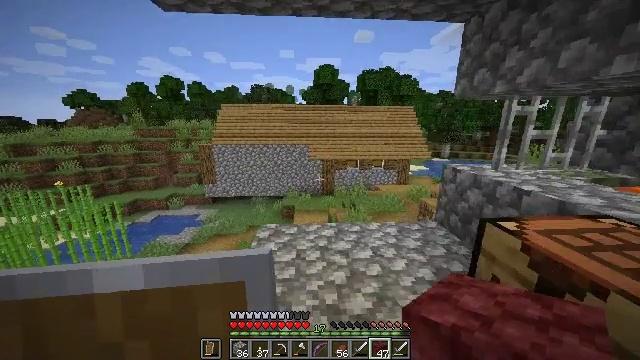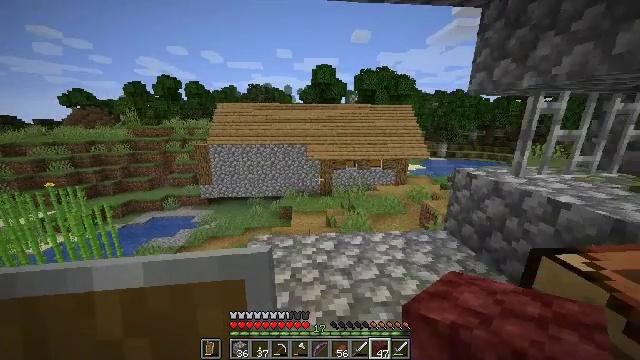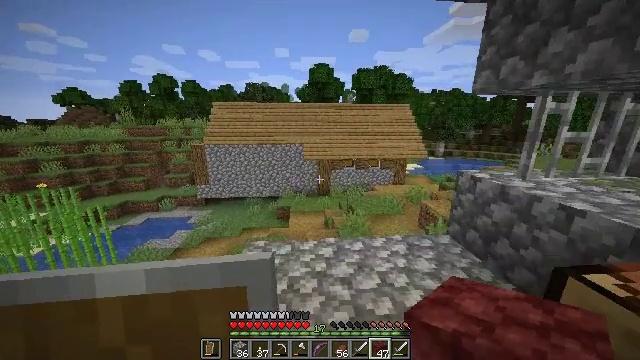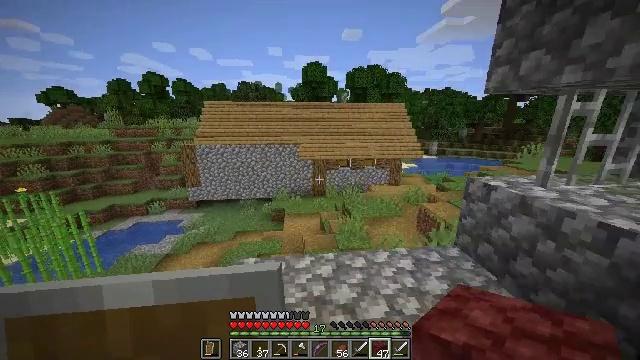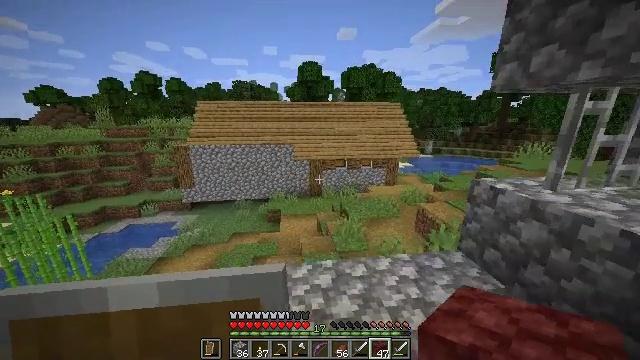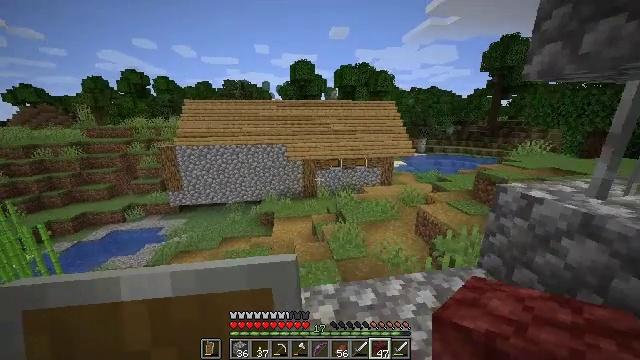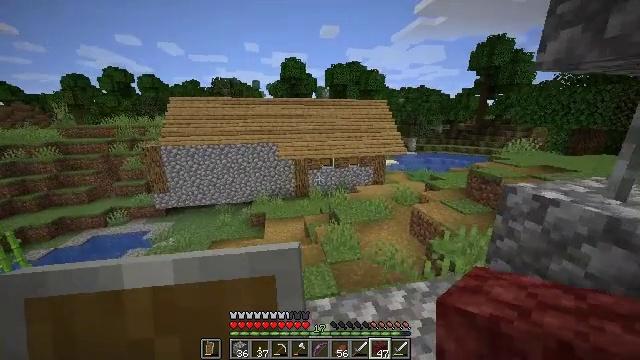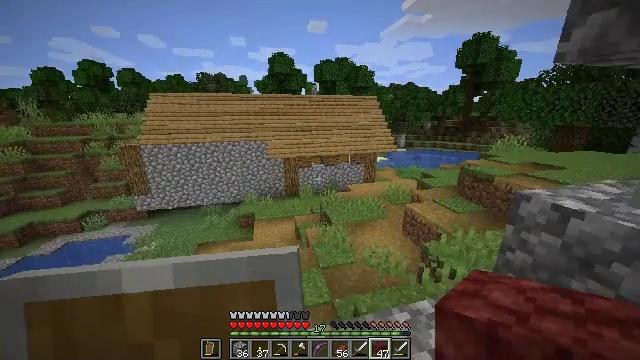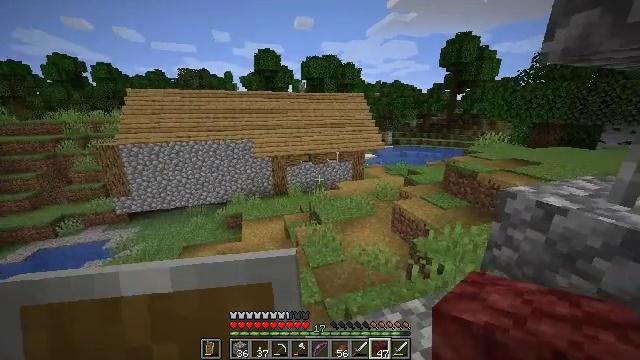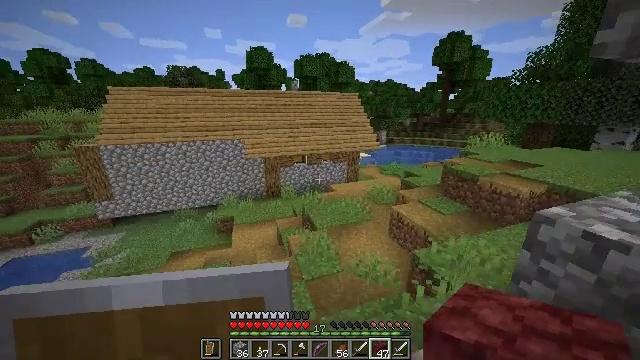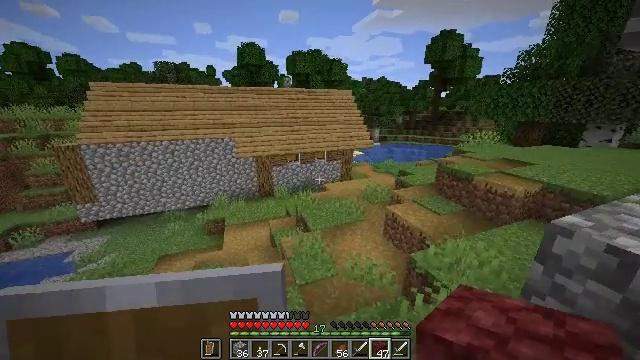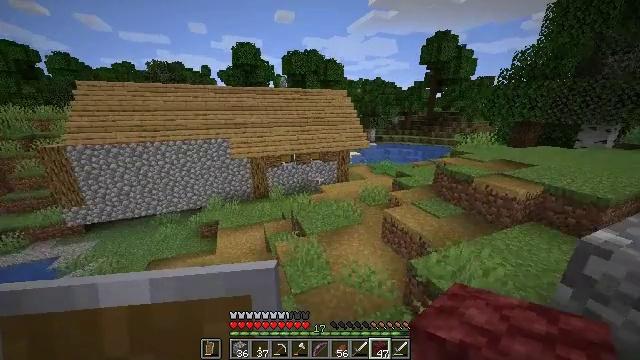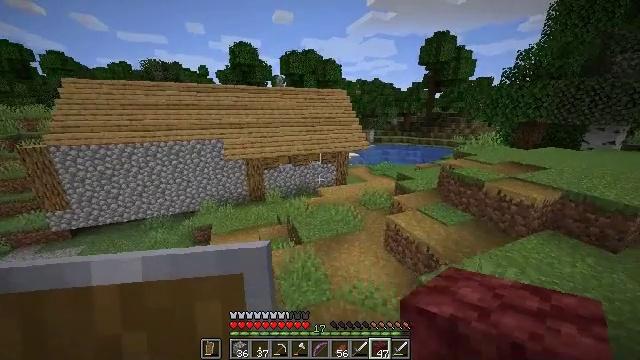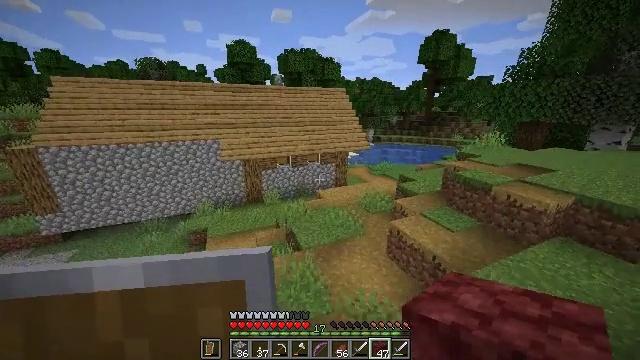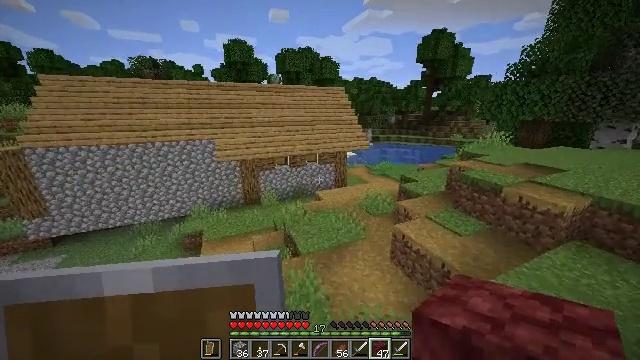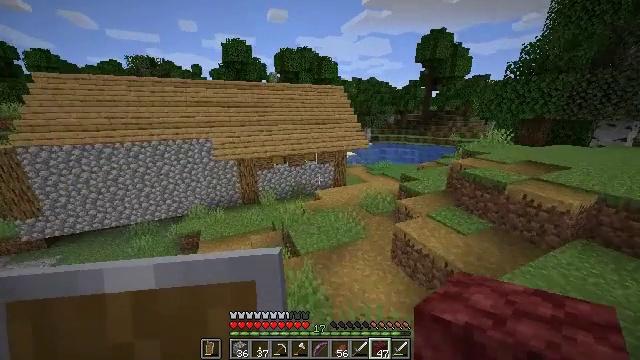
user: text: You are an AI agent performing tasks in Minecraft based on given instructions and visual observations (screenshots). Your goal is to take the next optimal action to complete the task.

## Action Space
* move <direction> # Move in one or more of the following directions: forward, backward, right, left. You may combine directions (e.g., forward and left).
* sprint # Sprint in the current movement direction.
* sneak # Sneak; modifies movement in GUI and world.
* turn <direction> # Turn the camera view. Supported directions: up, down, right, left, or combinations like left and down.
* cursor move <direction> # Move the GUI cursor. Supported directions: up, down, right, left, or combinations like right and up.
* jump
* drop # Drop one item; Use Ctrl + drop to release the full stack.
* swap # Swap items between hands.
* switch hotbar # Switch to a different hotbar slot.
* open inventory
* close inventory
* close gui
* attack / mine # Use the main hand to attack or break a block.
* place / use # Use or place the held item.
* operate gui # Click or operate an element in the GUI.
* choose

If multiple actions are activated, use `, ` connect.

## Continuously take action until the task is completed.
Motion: motion action
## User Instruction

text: Open the crafting table to create a stone button.
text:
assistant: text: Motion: move forward
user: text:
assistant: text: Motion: move forward
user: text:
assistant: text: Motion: move forward, turn right
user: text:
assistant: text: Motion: move forward, turn right
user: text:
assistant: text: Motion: move forward, turn right
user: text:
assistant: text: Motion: move forward, turn right
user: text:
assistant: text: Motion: move forward, turn right
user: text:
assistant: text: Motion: move forward, turn right
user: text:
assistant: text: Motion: move forward, turn right
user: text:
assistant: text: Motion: move forward, turn right
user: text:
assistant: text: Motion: move forward, turn right
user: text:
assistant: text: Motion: move forward
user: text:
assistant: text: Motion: move forward
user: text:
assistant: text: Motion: move forward
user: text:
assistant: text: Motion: move forward
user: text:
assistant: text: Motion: move forward
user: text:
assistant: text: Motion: move forward
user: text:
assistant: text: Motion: move forward
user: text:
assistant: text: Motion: move forward
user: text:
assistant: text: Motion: move forward, turn right
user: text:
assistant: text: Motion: move forward, turn right
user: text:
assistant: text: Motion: move forward, turn right
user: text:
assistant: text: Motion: move forward, turn right
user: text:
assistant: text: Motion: move forward, turn right
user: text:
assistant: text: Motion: move forward, turn right
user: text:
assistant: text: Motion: move forward, jump
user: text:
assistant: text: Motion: move forward, jump
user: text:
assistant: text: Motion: move forward, jump
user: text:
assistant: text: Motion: move forward, jump
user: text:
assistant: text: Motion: move forward, jump